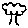
Label: tree